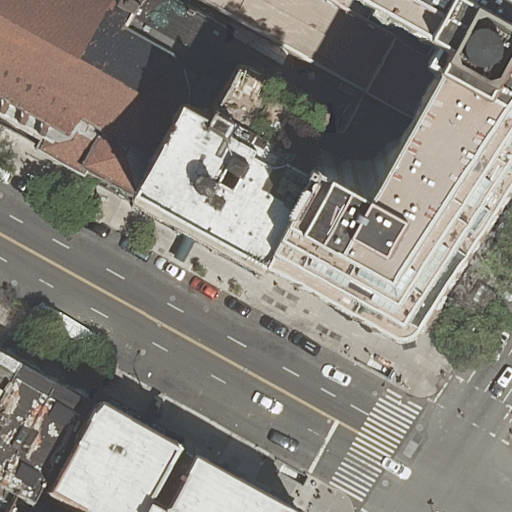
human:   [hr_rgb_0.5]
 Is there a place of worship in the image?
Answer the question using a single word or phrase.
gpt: yes

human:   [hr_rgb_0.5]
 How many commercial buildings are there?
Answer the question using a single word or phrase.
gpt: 0

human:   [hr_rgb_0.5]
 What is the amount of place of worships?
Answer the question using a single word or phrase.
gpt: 1

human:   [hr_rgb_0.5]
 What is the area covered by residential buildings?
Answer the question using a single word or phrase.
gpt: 5446m2

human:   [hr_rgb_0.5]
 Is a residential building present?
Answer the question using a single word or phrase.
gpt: yes

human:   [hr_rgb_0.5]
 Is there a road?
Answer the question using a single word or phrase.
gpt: yes

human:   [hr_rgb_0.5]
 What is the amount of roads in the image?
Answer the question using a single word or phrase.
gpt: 3

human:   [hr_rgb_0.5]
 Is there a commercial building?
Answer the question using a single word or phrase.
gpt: no

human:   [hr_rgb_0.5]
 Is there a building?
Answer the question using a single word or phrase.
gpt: yes

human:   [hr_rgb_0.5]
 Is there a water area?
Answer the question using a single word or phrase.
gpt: no

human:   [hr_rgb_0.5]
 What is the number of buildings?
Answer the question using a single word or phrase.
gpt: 7

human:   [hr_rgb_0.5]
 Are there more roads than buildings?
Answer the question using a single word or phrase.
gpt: no

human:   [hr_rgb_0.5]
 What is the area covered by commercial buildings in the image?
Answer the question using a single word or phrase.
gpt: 0m2

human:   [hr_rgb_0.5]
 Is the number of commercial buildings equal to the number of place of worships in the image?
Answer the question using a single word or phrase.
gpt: no

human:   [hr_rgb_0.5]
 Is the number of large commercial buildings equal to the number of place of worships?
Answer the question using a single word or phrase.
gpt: no

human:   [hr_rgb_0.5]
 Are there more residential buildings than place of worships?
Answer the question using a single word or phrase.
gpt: yes

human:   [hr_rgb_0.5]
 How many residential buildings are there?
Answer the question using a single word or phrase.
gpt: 6

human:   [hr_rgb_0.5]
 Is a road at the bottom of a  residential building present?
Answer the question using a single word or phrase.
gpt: yes

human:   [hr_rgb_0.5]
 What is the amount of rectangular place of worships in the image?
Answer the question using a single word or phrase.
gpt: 0

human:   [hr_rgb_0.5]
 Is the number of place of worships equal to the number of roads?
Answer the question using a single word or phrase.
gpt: no

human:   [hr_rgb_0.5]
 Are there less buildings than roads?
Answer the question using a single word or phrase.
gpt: no

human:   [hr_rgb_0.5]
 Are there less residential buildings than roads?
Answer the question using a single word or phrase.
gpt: no

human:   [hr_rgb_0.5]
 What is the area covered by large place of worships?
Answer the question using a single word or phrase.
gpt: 1257m2

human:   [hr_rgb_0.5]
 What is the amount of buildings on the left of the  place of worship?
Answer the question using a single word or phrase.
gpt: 3

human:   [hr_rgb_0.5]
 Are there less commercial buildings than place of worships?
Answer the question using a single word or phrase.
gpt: yes

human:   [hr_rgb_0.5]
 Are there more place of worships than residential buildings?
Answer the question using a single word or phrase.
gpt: no

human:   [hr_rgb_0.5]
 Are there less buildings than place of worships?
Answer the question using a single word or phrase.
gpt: no

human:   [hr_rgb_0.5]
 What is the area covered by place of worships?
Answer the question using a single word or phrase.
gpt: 1257m2

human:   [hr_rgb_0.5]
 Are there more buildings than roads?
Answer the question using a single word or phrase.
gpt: yes

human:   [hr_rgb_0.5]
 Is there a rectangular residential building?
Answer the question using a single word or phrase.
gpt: yes

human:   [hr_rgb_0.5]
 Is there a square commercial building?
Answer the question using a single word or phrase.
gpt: no

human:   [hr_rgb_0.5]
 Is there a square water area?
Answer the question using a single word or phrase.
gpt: no

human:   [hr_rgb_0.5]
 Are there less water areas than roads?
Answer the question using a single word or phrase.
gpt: yes

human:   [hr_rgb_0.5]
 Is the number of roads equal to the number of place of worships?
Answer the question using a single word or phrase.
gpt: no

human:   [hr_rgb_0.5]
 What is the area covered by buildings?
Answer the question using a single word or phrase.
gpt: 6703m2

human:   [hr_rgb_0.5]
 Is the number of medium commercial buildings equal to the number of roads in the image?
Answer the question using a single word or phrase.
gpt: no

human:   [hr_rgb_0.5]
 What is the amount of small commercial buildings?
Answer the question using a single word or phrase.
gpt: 0

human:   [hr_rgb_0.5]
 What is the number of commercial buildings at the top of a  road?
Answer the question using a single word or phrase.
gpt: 0

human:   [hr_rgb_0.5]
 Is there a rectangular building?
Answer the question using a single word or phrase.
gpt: yes

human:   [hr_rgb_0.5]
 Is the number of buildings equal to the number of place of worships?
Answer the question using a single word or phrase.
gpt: no

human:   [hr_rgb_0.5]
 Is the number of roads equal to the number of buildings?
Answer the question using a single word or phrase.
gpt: no

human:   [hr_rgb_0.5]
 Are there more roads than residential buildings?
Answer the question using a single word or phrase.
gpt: no

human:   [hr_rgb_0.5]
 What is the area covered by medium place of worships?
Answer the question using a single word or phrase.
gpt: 0m2

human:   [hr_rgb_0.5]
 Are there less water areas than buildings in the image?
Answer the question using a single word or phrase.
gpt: yes

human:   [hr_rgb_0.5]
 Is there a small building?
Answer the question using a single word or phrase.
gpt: yes

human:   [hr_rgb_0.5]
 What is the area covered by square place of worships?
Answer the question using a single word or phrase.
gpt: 0m2

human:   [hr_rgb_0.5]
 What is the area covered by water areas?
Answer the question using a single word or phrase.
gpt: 0m2

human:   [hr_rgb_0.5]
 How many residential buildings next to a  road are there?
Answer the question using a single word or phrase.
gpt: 6

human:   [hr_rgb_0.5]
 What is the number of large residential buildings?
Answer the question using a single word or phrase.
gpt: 3

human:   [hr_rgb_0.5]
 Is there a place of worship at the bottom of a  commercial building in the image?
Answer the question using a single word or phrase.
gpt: no

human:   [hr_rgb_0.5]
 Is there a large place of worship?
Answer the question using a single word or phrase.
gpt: yes

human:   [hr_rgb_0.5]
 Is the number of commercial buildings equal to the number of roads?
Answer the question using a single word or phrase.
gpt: no

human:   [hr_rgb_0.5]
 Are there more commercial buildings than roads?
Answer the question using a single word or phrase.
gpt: no

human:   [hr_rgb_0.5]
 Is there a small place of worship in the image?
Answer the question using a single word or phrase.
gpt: no

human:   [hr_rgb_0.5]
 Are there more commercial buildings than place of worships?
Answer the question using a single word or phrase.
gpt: no

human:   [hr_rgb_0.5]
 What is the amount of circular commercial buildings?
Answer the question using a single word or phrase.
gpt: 0

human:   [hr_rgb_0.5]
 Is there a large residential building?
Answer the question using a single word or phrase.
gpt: yes

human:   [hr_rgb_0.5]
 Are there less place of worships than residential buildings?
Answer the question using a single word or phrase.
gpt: yes

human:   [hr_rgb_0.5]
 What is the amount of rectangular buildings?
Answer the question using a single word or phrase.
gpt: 3

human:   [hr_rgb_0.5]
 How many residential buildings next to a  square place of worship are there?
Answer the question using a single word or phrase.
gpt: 0

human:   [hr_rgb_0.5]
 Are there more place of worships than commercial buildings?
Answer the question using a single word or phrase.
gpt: yes

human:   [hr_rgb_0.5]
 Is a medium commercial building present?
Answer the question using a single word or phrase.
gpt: no

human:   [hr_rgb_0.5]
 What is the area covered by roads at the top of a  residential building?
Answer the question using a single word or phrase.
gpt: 0m2

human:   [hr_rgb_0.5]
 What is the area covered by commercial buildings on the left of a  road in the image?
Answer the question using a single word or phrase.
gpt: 0m2